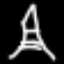
Label: The Eiffel Tower